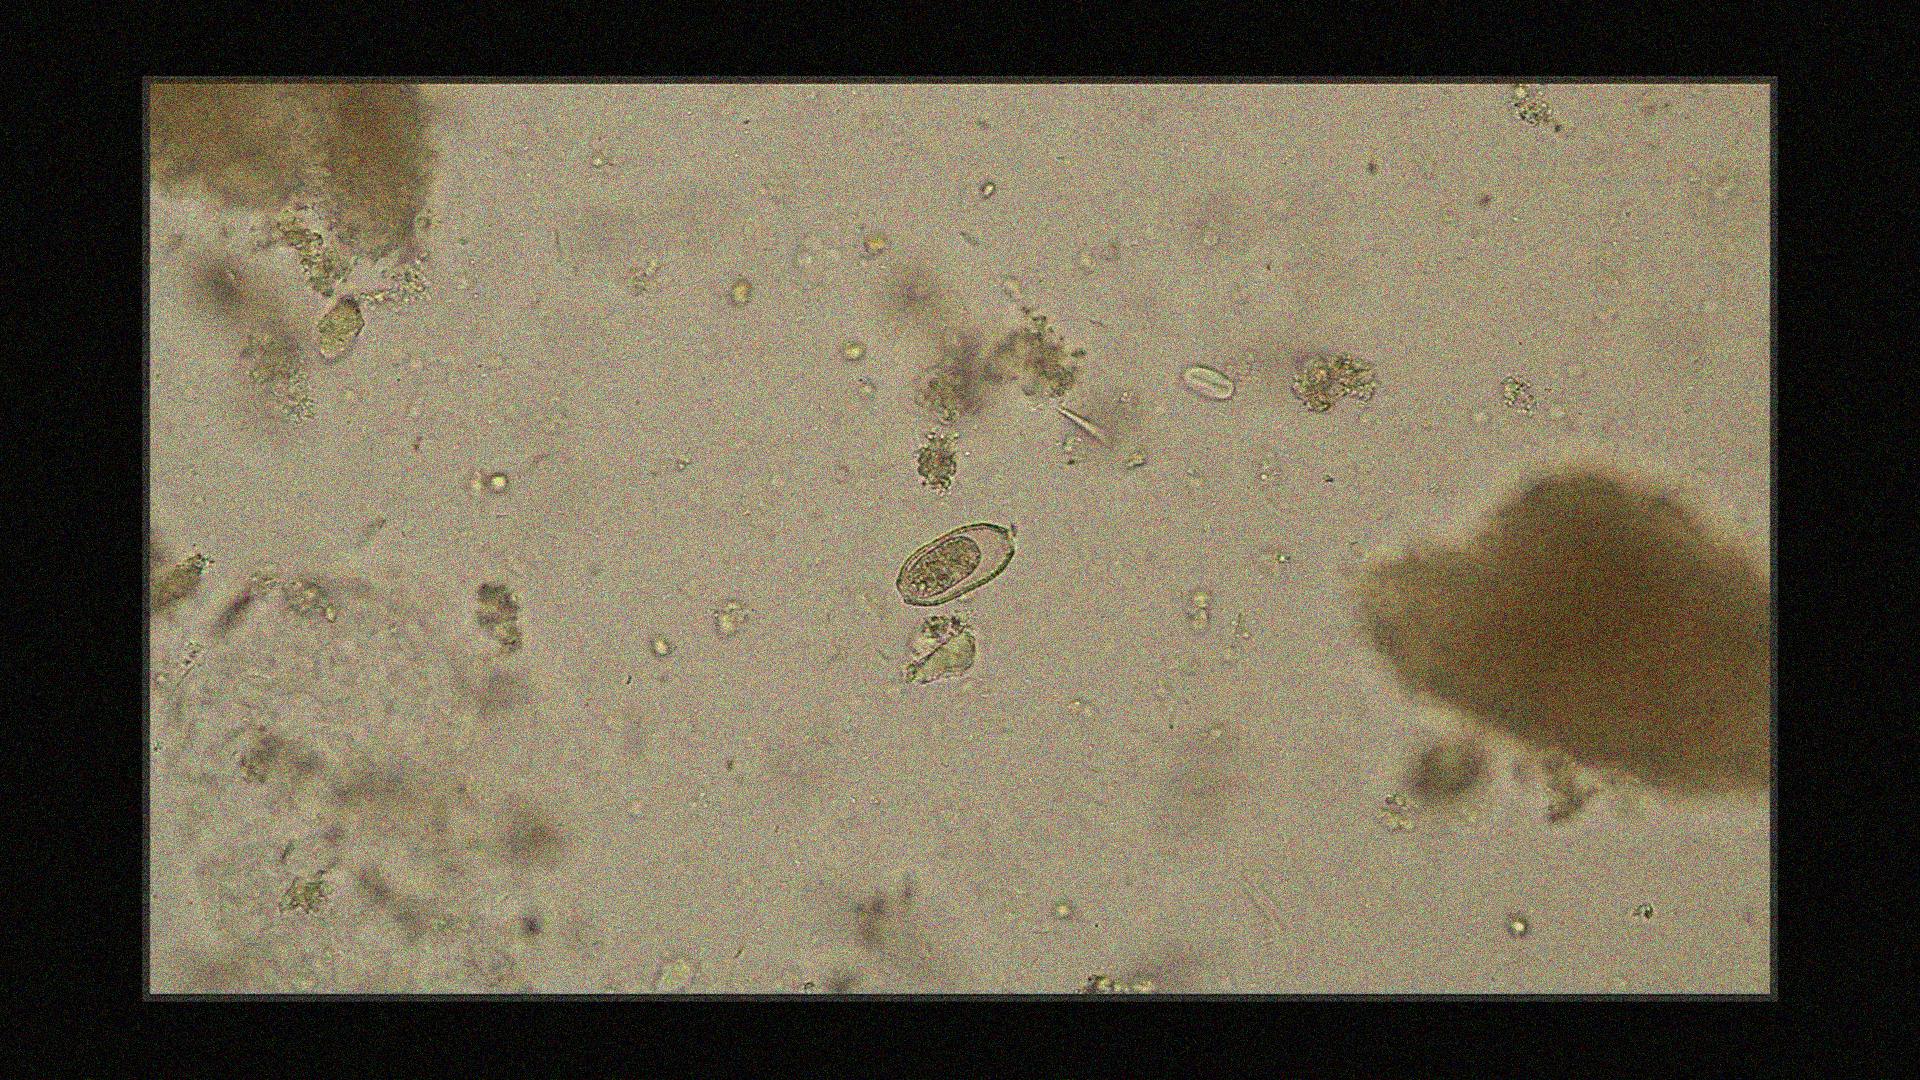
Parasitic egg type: Capillaria philippinensis